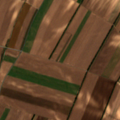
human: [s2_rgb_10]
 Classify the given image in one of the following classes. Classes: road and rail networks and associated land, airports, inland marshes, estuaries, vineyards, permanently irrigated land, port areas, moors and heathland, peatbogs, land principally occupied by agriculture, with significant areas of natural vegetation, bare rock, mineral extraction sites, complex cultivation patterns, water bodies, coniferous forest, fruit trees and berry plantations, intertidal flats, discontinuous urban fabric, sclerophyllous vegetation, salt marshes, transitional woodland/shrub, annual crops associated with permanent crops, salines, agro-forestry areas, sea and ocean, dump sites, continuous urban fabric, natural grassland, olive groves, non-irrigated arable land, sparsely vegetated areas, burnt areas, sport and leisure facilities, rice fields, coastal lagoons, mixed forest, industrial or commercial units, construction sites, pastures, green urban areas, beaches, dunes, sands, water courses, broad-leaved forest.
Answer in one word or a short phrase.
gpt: non-irrigated arable land